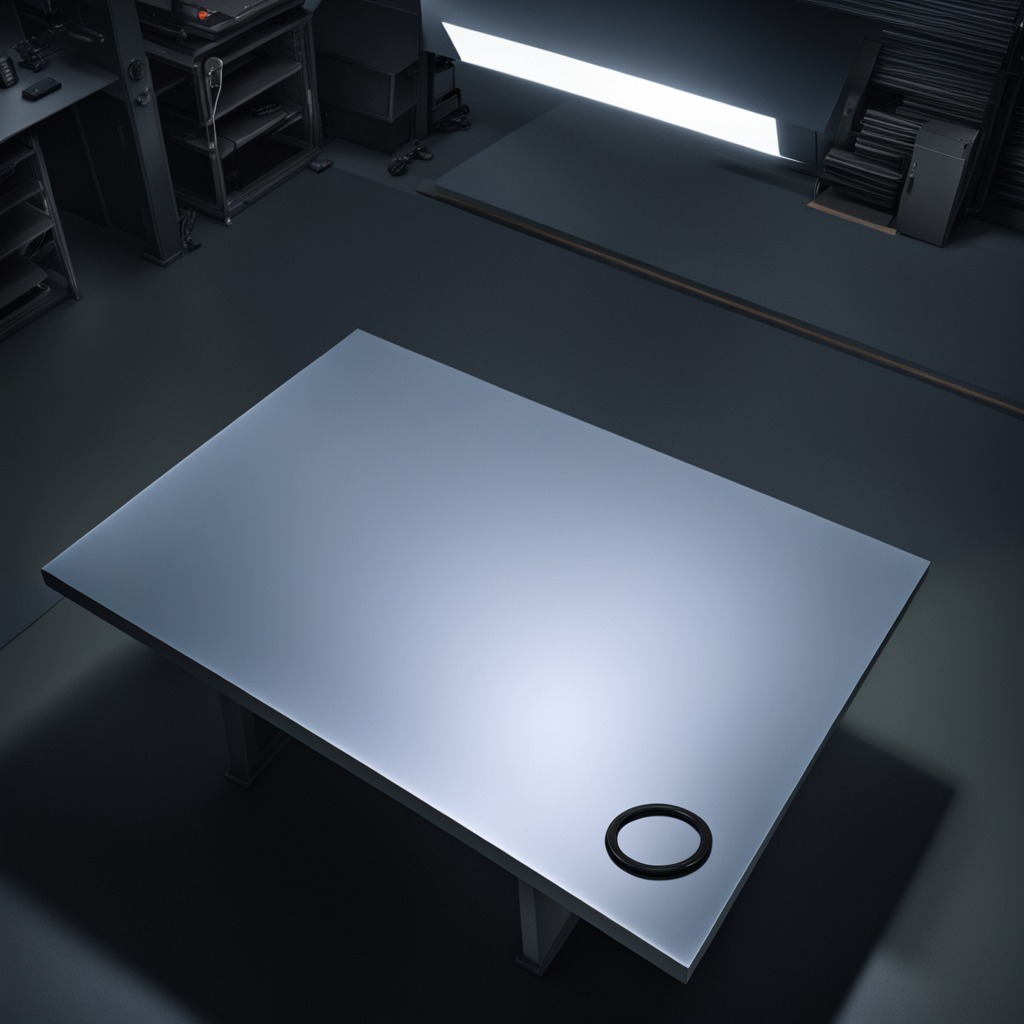
A rubber O-ring is lying on a clean empty table in a basement in the evening soft directional lighting on the tabletop realistic grain studio-quality clarity centered framing